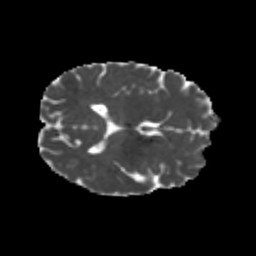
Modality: MD
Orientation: axial
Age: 25
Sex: male
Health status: healthy
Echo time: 0.074 s